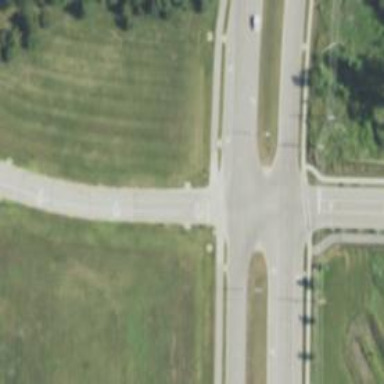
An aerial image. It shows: Marked crossing on cycleway.